Field crop: maize
Growth stage: 2
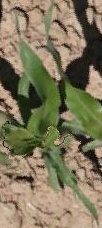
Species: maize